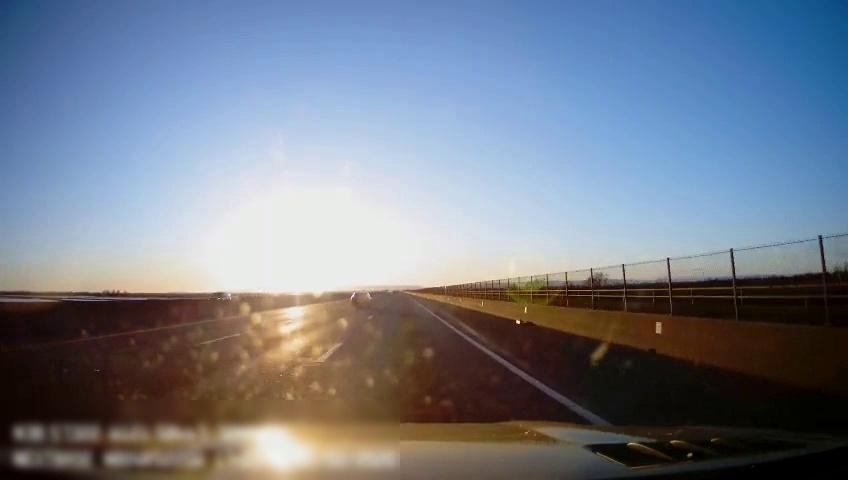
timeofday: Day
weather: Sunny
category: Drivable Space
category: Vehicles | Car
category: Vehicles | SUV
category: Lanes | Alternate Lane
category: Lanes | Current Lane
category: Lanes | Current Lane
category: Lanes | Alternate Lane